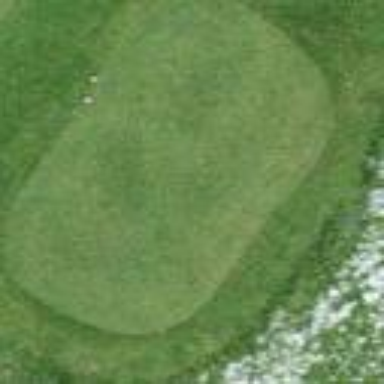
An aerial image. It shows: Grass area designated as golf tee.